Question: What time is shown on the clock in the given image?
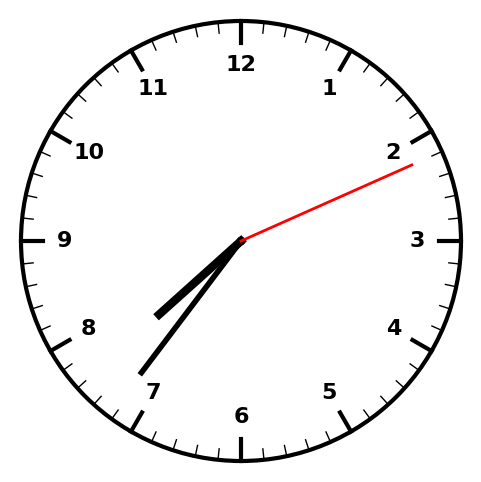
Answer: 07:36:11